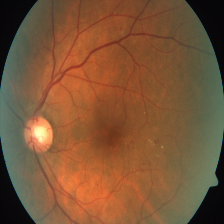
Diabetic retinopathy grade: Severe